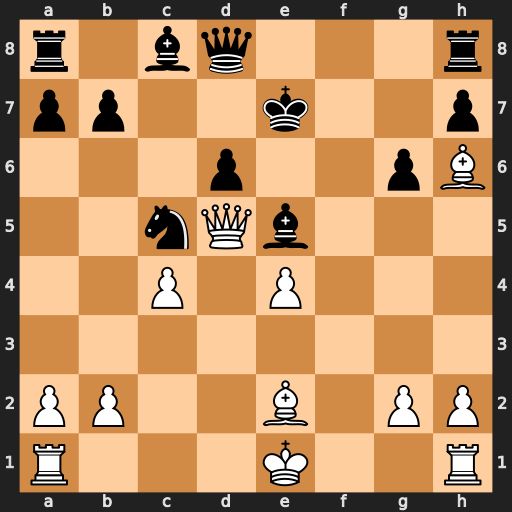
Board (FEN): r1bq3r/pp2k2p/3p2pB/2nQb3/2P1P3/8/PP2B1PP/R3K2R
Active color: w
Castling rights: KQ
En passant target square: -
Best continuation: Bg5+ Ke8 Bxd8